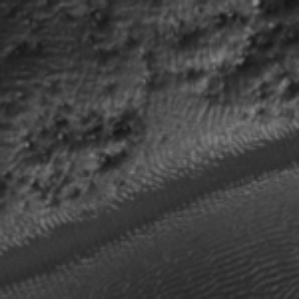
Label: frost